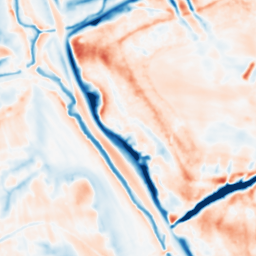
Category: multiscale
Decomposition family: dog_multiscale
Decomposition parameters: sigma_ratio: 1.4
n_scales: 6
base_sigma: 1
Upsampling method: sinc_blackman
Upsampling parameters: scale: 2
kernel_size: 16
Upsampling scale: 2